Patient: sex M, age 46
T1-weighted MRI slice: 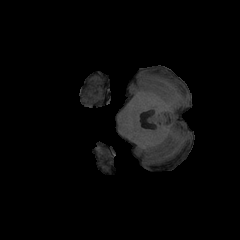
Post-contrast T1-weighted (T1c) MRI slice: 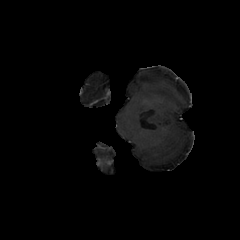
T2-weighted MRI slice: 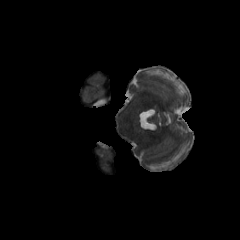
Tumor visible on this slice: yes
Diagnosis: Glioblastoma, IDH-wildtype
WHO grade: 4